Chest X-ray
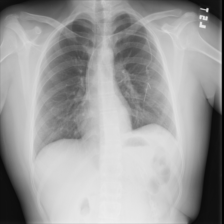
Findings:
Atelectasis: negative
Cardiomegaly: negative
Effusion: positive
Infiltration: negative
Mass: negative
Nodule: negative
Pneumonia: negative
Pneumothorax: negative
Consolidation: negative
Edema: negative
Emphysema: negative
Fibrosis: negative
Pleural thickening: negative
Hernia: negative